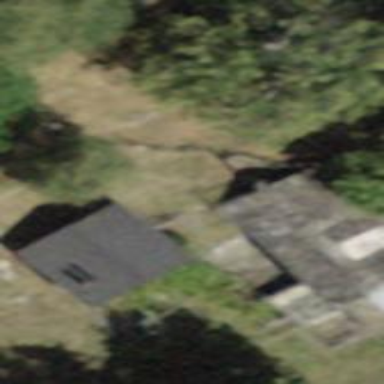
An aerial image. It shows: Hut.